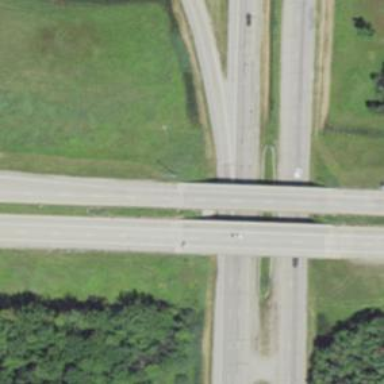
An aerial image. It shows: Primary highway bridge on expressway.